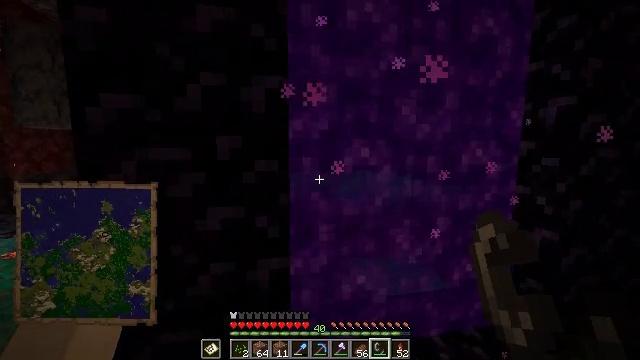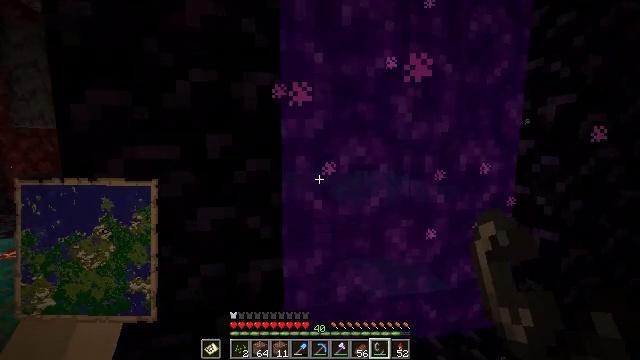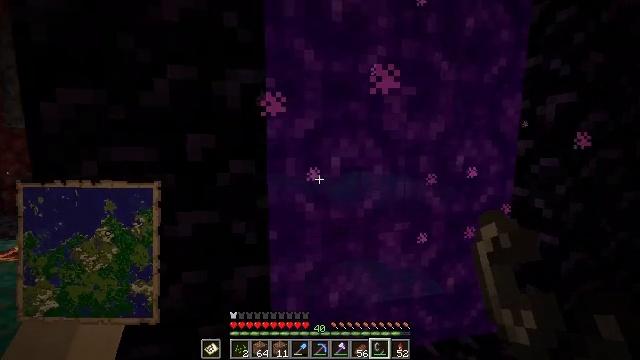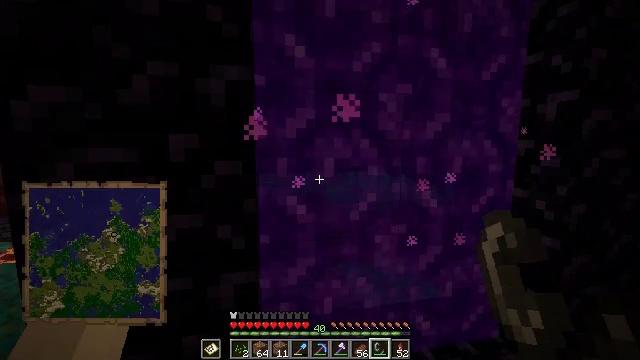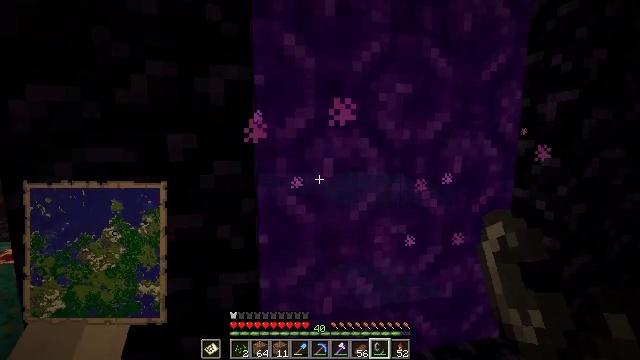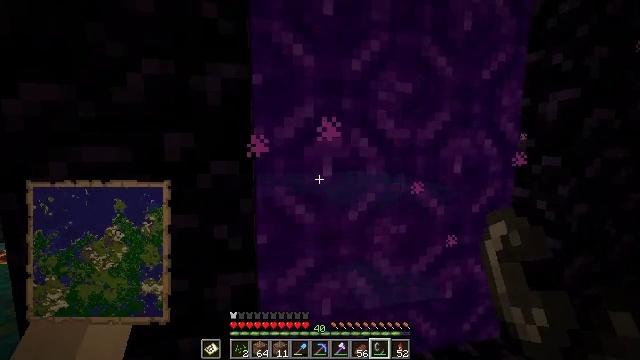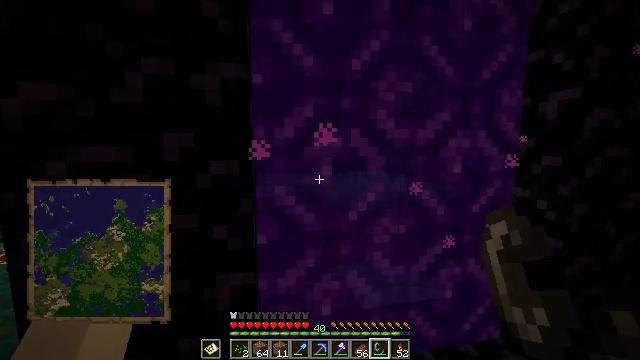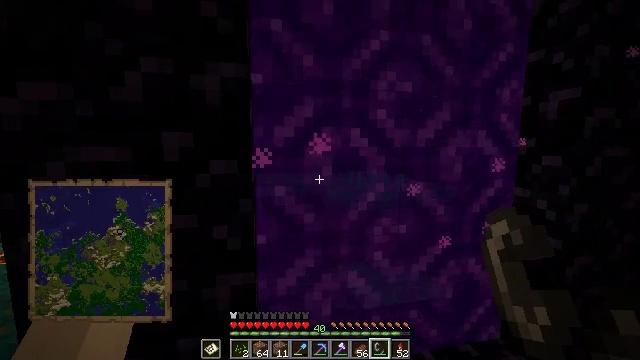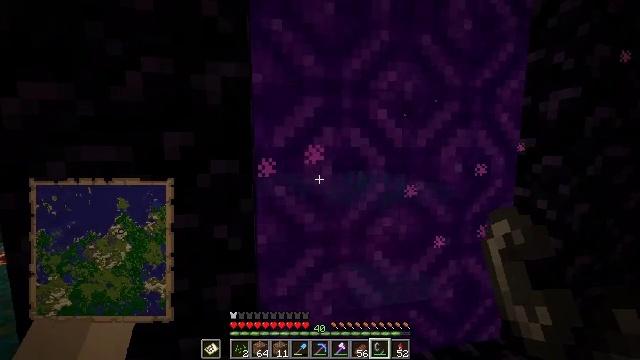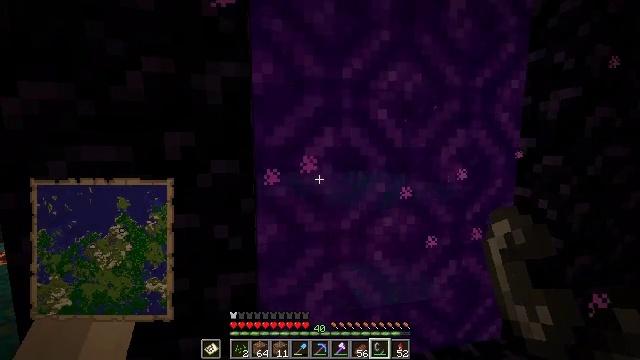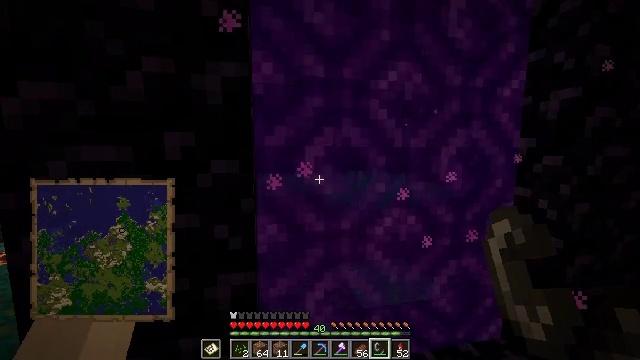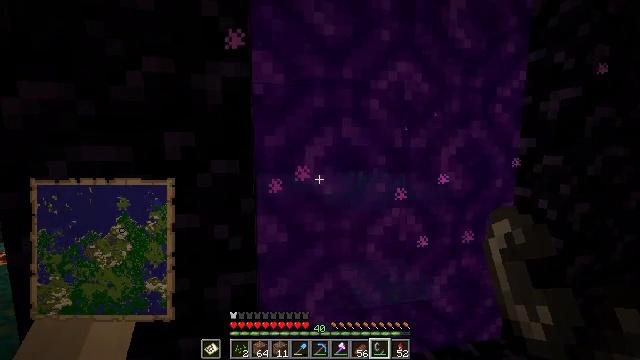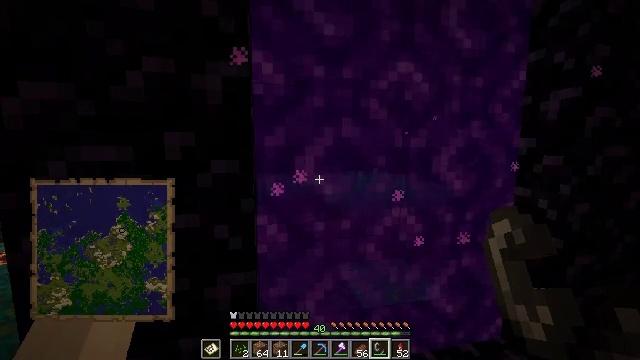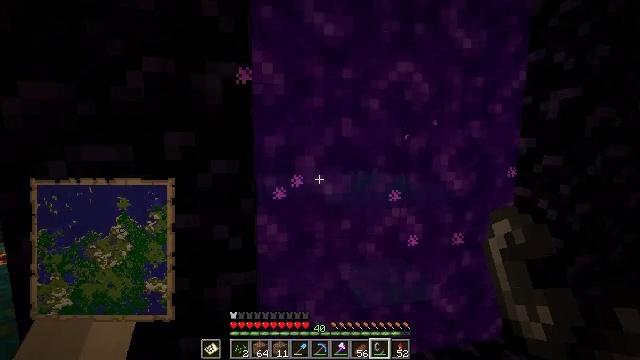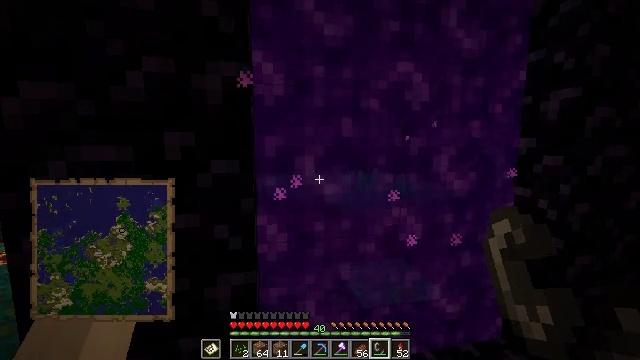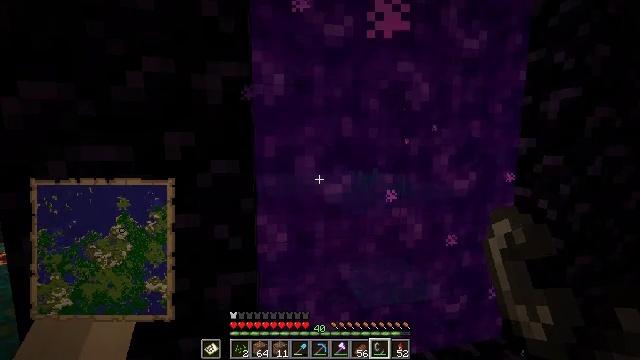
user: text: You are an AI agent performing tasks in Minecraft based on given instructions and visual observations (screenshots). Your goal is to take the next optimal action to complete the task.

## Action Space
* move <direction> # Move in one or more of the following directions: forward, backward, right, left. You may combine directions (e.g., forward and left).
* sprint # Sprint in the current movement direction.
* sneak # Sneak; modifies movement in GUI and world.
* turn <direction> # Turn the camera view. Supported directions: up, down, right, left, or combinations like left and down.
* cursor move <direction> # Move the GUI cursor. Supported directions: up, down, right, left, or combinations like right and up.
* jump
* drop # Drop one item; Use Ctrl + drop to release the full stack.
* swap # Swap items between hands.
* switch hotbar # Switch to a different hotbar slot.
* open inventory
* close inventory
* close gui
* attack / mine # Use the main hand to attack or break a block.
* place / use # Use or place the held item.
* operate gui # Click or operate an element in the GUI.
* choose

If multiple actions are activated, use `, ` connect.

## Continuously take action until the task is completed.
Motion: motion action
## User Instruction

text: Fight hostile mobs.
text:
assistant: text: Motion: no_op
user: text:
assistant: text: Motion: no_op
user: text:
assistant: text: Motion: no_op
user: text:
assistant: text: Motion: no_op
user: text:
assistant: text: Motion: no_op
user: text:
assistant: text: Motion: no_op
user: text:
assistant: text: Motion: no_op
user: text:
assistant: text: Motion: no_op
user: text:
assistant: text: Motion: no_op
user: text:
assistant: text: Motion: no_op
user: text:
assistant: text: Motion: no_op
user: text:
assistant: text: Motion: no_op
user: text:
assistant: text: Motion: no_op
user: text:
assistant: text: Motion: no_op
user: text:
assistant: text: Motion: no_op
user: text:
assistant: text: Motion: no_op
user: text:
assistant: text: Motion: no_op
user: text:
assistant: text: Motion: no_op
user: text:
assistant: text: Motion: no_op
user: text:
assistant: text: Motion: no_op
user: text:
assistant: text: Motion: no_op
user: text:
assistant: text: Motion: no_op
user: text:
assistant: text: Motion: no_op
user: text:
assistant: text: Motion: no_op
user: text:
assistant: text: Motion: no_op
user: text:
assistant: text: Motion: no_op
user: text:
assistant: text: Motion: move right
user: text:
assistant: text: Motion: move forward and move right, turn left and down
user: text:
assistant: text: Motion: move forward and move right, turn left and down
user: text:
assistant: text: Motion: move forward and move right, turn left and down